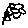
Label: flower